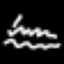
Label: squiggle